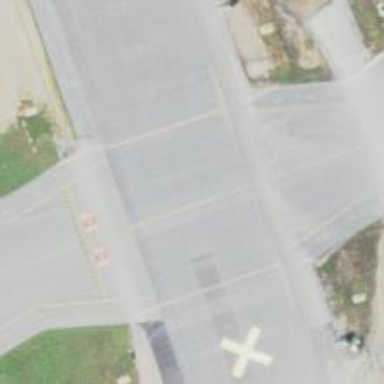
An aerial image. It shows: Image of taxiway at airport.